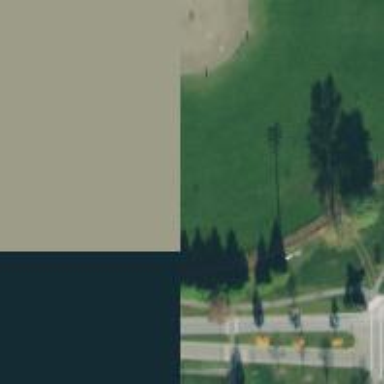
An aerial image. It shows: Softball pitch surrounded by fence.